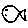
Label: fish